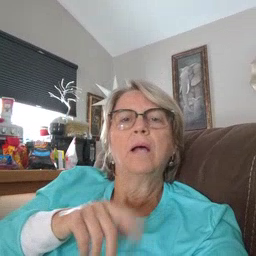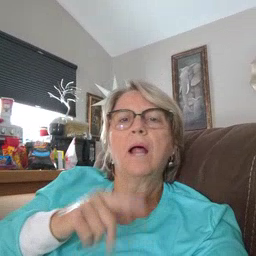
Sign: lion